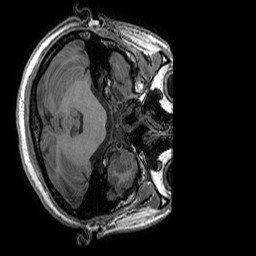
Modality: T1w
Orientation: axial
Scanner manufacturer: ge
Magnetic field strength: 3 T
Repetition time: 0.008156 s
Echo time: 0.00318 s